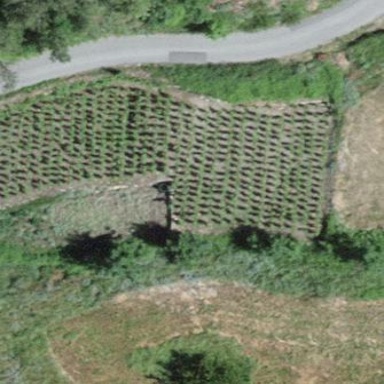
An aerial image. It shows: Vineyard where grapes are grown.